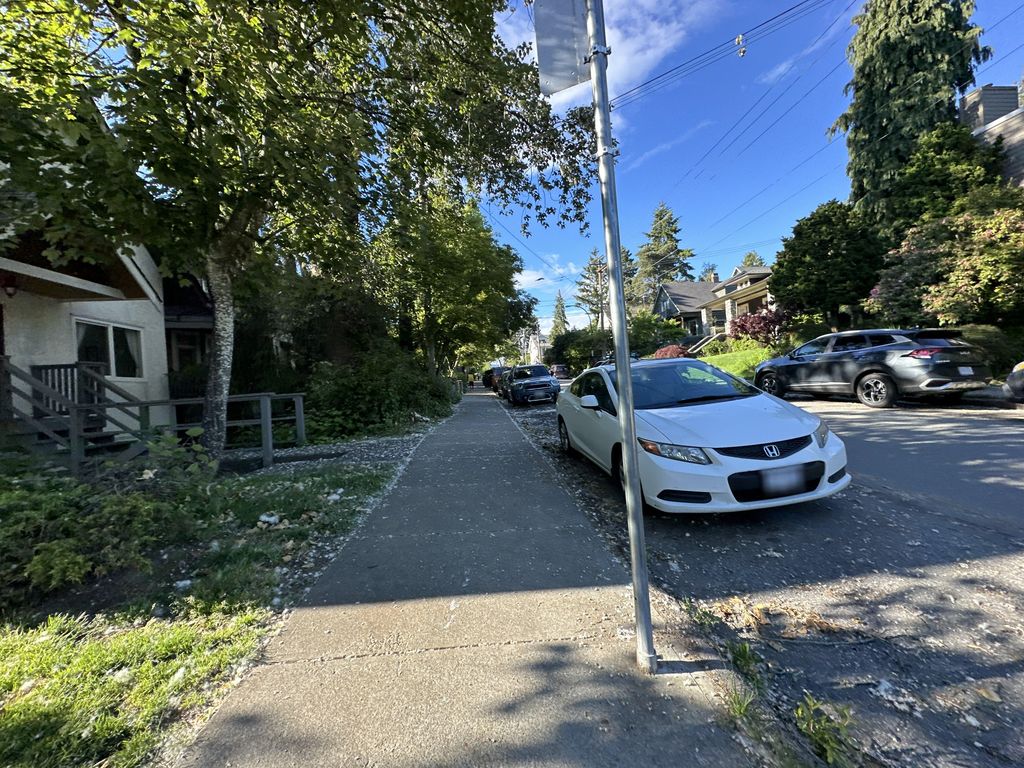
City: vancouver